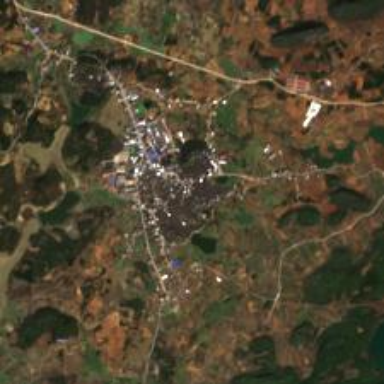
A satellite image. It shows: Ethnic township within town.